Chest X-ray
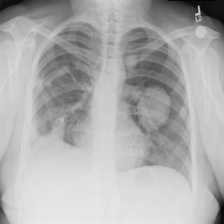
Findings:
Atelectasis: negative
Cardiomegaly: negative
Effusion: negative
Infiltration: positive
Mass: positive
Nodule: negative
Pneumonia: negative
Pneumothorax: negative
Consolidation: negative
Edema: negative
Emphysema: negative
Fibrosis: negative
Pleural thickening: negative
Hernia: negative